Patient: sex M, age 51
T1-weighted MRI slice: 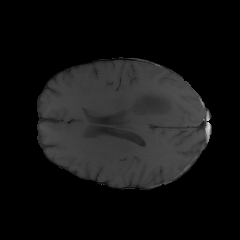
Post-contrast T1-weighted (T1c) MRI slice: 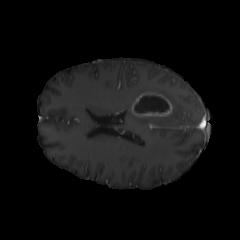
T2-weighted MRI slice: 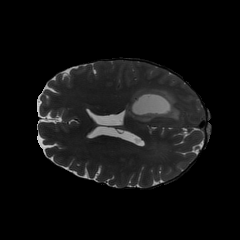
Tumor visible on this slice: yes
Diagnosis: Glioblastoma, IDH-wildtype
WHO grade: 4